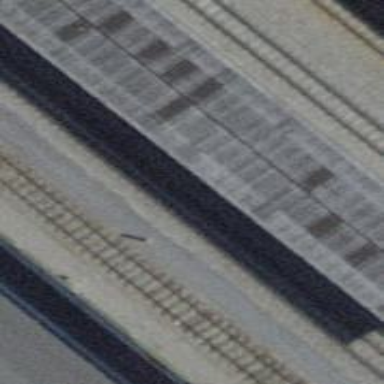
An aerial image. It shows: Stop position for public transport at railway stop.